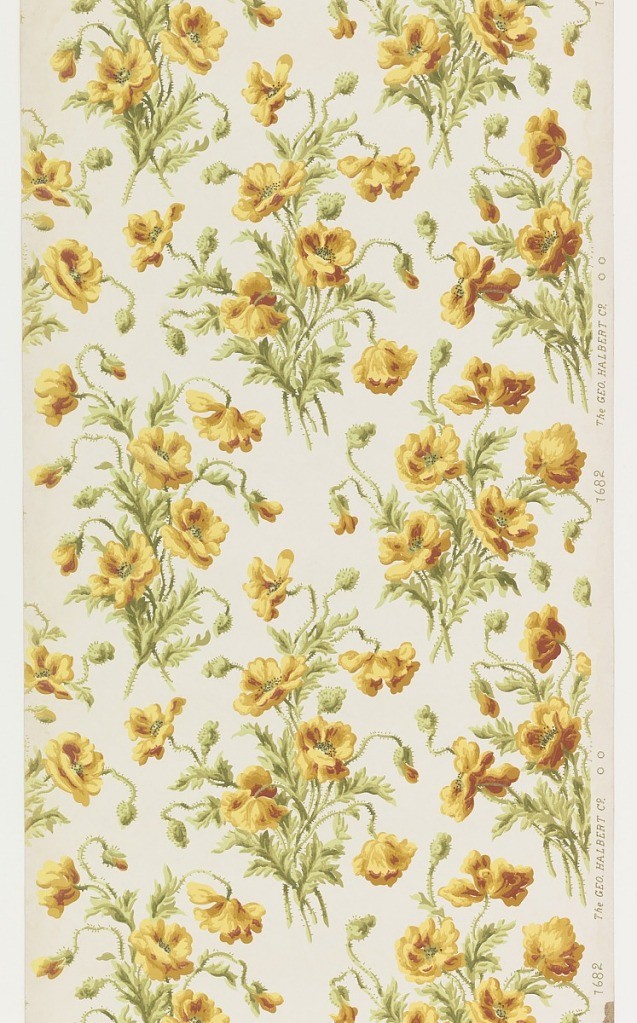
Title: Sidewall
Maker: George Halbert Wallpaper, Brooklyn, New York
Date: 1905–1915
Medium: Machine-printed paper
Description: A vertically repeating design of bunches of poppy-like flowers on a plain ground. Printed in mustard, gold, red, black, brown, olive green and off-white.